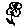
Label: flower